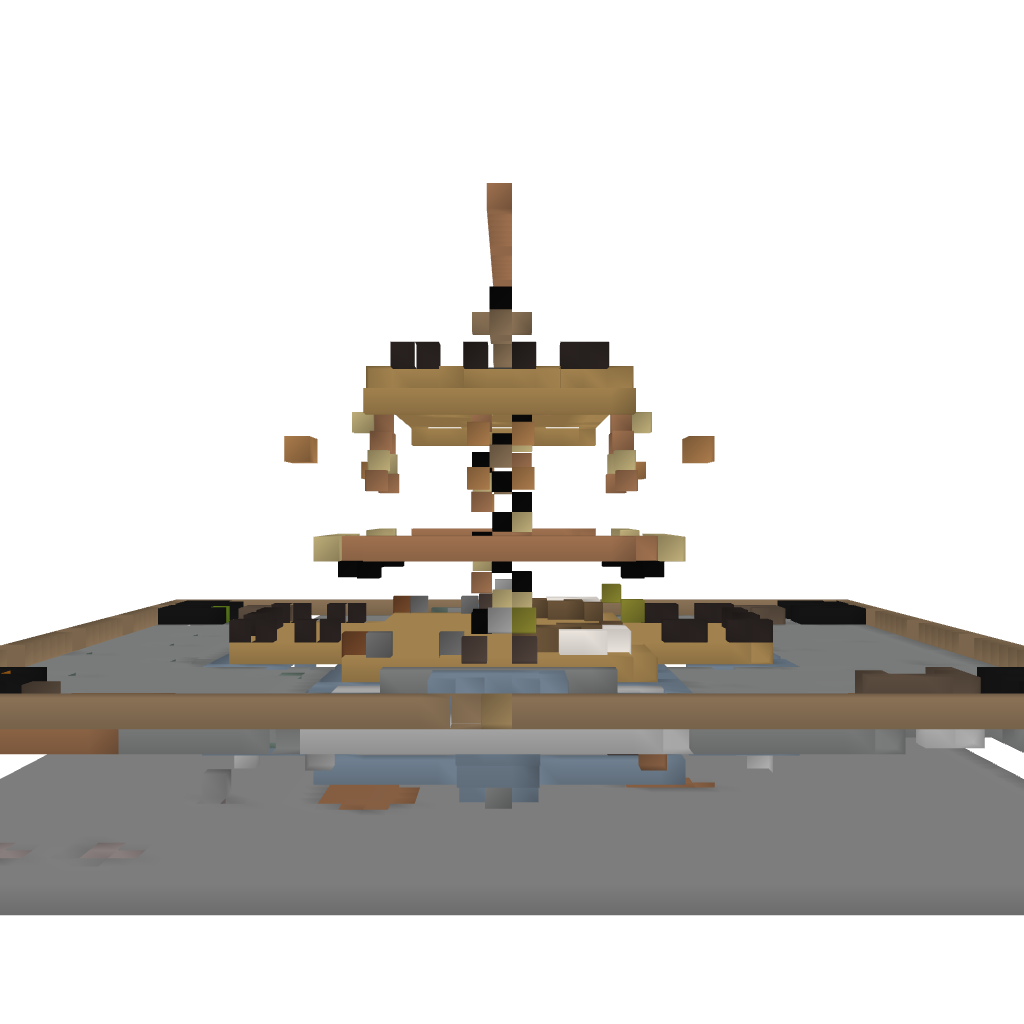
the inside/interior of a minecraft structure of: kierownik's mansion